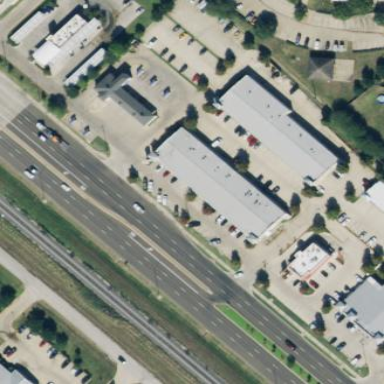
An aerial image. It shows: Commercial building.